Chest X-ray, PA view. Patient: 48 years old, sex F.
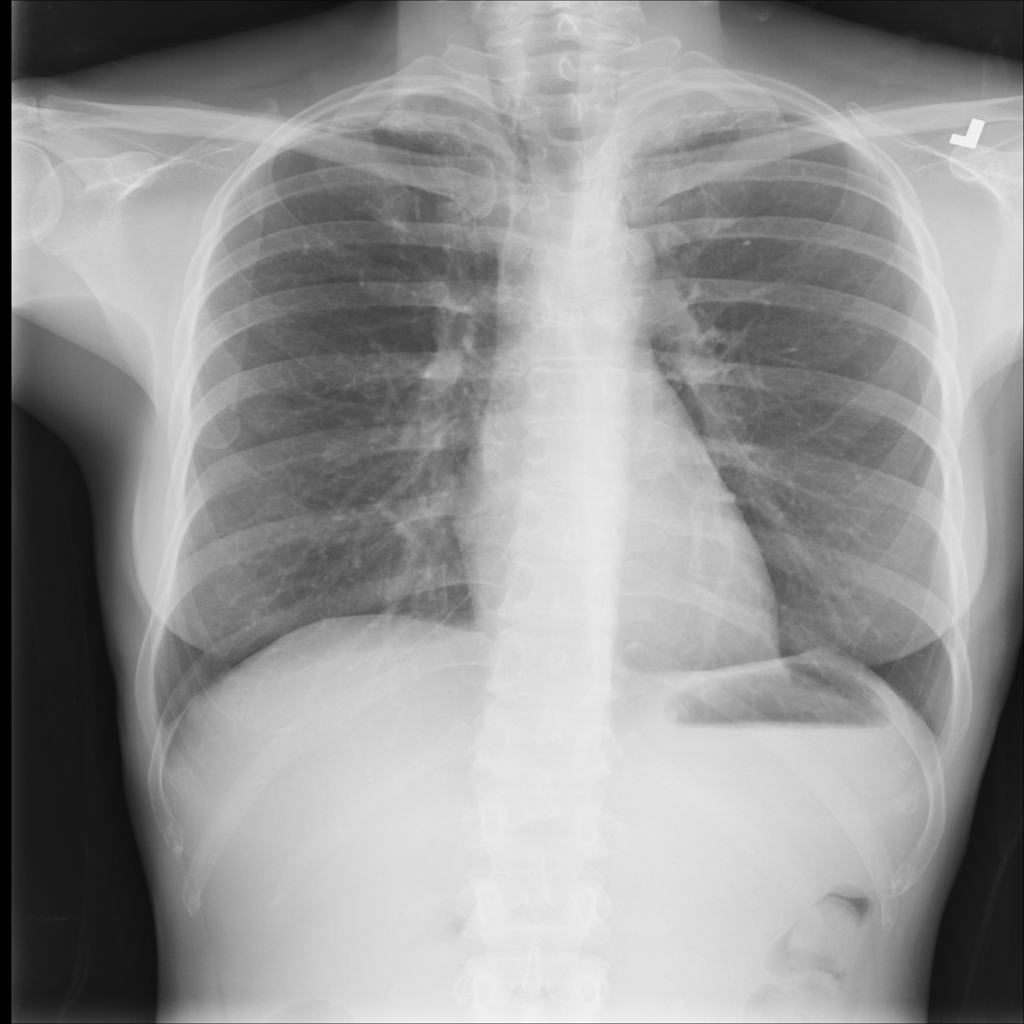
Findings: No Finding